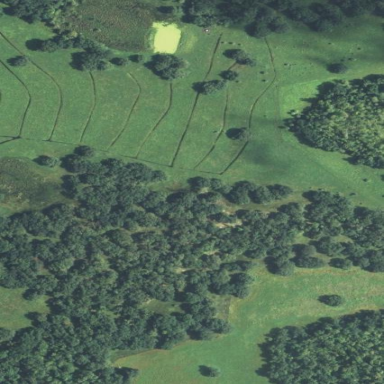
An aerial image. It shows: Mixed woodland area with various types of leaves.